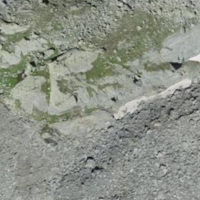
EUNIS habitat code: 48
Species observed at this site:
Jacobaea incana